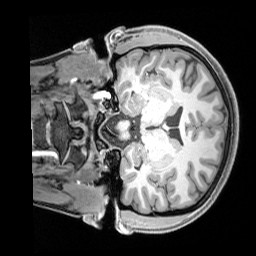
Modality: T1w
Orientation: coronal
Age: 20
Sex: female
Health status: healthy
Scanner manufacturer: siemens
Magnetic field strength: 3 T
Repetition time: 1.65 s
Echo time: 0.00182 s